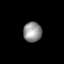
Tissue: lung
Cell type: Epithelial cells
Senescence score: 0.2343
Nuclear area (px): 364
Mean DAPI intensity: 145.272